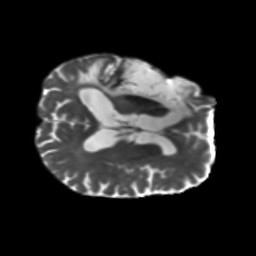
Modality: T2w
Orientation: axial
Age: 71
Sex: male
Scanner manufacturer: siemens
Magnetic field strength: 3 T
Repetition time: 5.47 s
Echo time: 0.0854 s